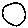
Label: circle